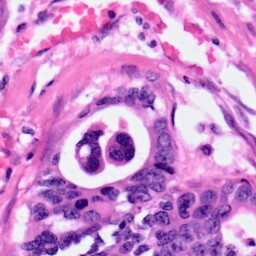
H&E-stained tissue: Pancreatic